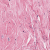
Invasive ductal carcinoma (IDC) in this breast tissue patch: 0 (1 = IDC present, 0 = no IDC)